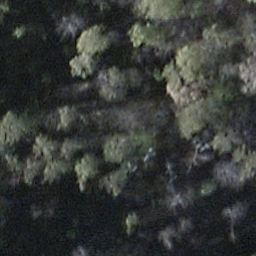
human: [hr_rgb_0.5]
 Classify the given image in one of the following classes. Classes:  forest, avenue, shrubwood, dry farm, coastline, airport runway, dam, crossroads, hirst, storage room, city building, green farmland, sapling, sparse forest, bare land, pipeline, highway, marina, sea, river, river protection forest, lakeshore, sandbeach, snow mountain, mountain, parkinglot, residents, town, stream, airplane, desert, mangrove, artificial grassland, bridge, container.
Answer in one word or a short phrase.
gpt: shrubwood